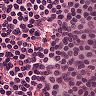
Metastatic tissue present: no